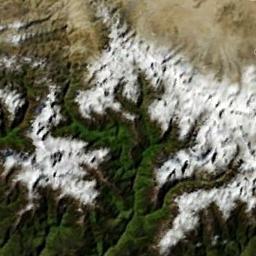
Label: snowberg